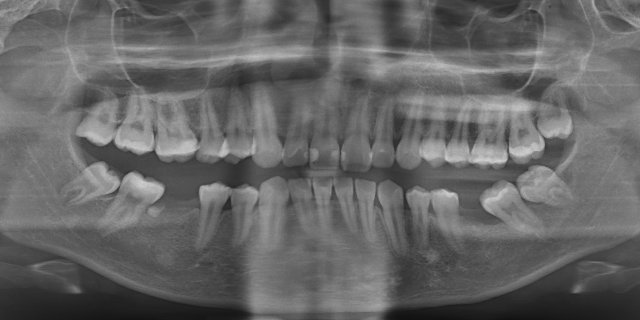
adult